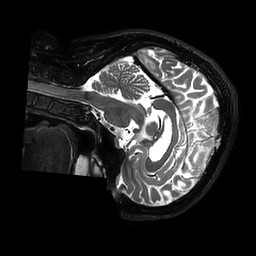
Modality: T2w
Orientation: sagittal
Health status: ill
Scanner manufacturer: philips
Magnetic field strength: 3 T
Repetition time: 2.5 s
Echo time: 0.331 s